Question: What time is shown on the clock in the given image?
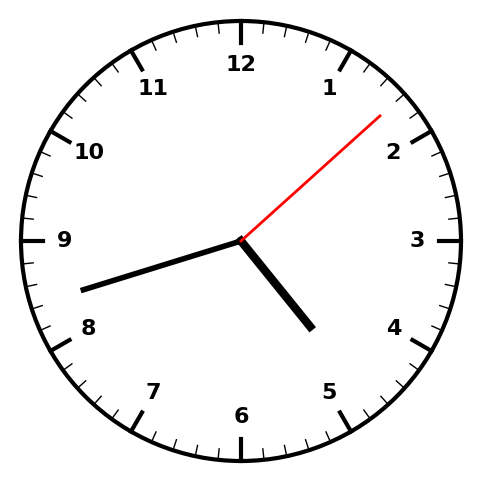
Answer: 04:42:08